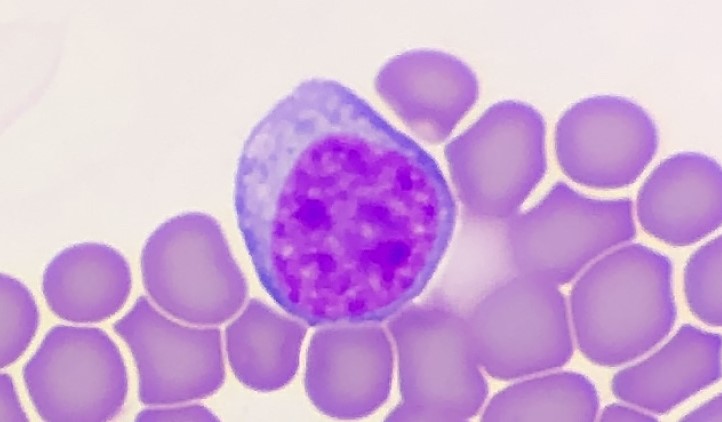
White blood cell type: Lymphocyte